This grayscale texture is a bearing vibration snapshot reshaped row-by-row into a square image. What is the most likely bearing condition (normal, inner_race, outer_race, ball)?
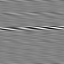
Answer: outer_race